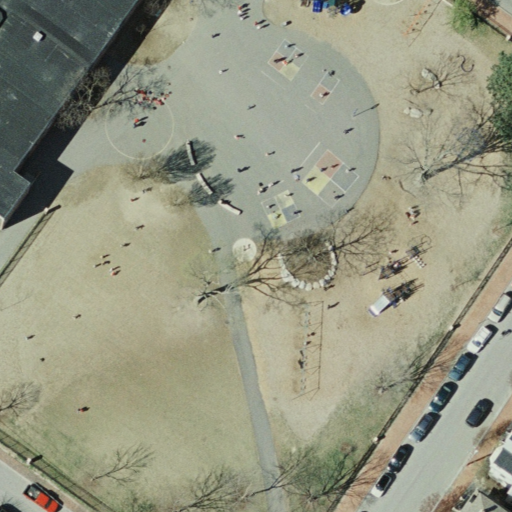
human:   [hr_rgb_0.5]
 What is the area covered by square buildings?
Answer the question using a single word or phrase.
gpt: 0m2

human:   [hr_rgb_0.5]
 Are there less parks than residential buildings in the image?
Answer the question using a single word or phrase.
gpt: yes

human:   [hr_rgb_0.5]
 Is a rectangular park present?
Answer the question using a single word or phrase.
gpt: yes

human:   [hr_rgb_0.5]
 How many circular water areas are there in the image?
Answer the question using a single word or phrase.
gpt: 0

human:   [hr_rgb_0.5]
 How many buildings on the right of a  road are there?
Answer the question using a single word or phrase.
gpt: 2

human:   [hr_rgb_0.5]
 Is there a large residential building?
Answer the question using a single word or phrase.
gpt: no

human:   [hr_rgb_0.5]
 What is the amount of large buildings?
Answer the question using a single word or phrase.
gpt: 1

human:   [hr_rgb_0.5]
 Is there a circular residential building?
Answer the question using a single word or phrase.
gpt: no

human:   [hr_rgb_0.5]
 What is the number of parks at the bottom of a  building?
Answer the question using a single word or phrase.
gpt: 1

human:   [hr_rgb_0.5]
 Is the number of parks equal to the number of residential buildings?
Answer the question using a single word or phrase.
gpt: no

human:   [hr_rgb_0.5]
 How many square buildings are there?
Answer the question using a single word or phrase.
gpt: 0

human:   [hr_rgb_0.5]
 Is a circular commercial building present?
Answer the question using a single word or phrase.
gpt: no

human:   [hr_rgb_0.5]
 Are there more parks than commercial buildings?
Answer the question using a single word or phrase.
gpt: yes

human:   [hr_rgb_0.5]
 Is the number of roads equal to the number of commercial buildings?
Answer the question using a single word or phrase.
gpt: no

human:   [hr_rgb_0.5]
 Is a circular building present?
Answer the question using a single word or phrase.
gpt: no

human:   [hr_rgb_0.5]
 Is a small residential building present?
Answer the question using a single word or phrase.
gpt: no

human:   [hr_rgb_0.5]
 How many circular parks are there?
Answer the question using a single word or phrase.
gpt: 0

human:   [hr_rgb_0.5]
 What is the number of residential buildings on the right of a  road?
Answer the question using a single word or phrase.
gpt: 2

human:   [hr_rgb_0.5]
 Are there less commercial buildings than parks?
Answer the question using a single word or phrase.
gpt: yes

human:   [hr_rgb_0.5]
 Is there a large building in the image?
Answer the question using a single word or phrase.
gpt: yes

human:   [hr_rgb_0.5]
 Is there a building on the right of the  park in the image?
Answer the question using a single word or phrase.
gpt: yes

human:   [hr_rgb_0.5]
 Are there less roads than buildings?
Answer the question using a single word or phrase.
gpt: no

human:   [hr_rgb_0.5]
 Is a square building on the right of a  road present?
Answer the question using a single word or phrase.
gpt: no

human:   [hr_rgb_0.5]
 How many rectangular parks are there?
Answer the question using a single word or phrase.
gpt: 1

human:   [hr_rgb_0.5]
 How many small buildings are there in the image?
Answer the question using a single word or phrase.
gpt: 0

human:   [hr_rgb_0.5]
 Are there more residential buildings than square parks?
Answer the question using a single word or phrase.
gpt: yes

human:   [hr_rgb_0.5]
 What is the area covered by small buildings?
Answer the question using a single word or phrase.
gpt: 0m2

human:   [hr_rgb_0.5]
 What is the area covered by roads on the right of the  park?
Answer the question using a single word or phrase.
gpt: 0m2

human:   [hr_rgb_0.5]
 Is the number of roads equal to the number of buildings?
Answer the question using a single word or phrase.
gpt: no

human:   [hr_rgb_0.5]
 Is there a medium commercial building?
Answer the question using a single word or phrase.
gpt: no

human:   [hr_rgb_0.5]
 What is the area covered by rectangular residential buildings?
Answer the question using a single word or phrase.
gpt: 246m2

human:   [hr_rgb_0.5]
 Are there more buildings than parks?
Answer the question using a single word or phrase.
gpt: yes

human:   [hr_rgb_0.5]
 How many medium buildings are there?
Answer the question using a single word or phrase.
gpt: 2

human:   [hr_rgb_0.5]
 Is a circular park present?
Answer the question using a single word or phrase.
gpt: no

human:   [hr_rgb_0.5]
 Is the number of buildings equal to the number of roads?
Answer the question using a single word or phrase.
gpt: no

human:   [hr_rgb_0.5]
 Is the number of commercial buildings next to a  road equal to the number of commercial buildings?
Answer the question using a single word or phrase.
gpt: yes